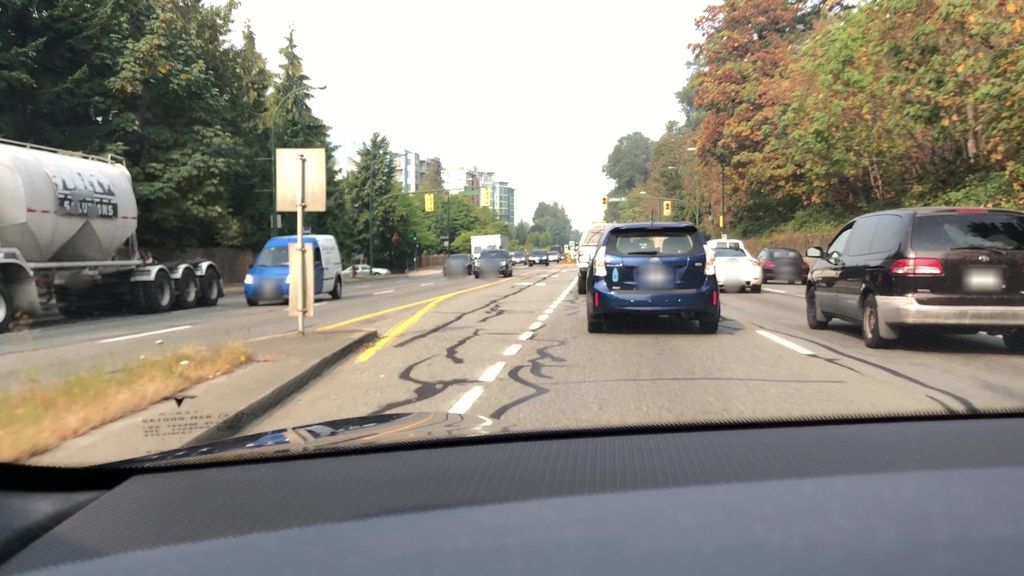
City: vancouver